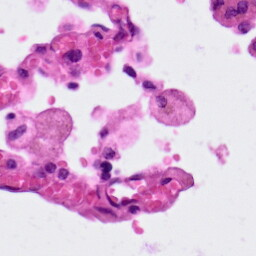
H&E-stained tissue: Lung